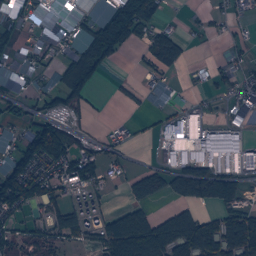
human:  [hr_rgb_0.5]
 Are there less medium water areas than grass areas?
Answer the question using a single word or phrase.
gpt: yes

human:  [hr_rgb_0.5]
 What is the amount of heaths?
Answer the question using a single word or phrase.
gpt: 3

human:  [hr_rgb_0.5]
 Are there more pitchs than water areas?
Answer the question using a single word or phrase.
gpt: no

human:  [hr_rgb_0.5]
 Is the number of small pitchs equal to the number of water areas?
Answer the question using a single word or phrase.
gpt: no

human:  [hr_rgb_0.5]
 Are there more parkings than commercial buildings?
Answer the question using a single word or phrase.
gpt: yes

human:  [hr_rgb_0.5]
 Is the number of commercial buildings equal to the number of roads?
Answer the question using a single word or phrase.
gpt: no

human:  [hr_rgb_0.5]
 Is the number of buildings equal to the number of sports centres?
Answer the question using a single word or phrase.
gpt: no

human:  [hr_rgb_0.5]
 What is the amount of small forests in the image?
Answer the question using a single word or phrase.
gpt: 36

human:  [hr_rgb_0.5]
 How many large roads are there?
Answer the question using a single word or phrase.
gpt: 0

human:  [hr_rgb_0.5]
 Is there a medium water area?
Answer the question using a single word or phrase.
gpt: yes

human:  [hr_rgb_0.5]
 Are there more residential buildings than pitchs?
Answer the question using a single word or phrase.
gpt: yes

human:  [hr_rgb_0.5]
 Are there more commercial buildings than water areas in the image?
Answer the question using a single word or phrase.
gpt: no

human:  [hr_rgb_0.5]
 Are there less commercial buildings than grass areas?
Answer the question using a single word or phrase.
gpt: yes

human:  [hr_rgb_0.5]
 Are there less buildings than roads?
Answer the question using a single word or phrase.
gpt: no

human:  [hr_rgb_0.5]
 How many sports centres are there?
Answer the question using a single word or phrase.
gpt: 3

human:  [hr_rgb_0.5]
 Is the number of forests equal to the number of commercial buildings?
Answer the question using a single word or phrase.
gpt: no

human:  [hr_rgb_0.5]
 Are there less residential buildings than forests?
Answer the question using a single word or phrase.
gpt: no

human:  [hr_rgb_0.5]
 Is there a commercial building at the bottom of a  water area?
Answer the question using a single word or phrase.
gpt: yes

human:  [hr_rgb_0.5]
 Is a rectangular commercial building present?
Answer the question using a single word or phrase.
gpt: yes

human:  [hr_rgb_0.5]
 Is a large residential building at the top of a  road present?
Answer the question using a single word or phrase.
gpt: yes

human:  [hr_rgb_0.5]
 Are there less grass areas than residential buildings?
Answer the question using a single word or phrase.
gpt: yes

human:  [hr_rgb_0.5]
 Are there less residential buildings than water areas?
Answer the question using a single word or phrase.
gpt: no

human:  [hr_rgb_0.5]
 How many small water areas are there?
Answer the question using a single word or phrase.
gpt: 41

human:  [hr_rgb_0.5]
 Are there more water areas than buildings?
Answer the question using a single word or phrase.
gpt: no

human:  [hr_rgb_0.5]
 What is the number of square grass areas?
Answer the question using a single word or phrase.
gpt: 0

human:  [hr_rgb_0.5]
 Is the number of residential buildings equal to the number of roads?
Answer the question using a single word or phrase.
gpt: no

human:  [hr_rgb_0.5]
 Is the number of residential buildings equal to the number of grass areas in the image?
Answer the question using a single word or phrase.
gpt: no

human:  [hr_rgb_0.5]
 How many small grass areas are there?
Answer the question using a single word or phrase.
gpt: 45

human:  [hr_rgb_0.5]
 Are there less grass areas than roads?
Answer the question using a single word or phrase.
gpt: yes

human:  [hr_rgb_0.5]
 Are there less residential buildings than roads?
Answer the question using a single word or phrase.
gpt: no

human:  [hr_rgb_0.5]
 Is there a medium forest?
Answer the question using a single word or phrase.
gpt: yes

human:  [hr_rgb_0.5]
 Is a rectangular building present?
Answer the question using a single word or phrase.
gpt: yes

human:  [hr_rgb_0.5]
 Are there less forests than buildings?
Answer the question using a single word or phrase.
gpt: yes

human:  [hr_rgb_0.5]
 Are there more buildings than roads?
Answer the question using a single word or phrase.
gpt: yes

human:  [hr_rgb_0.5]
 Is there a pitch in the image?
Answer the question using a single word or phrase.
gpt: yes

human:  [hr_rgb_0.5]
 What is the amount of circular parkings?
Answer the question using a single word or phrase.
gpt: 0